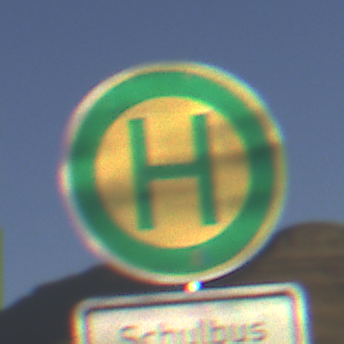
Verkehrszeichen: Haltestelle
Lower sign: ZeitangabenMitBeschraenkungAufWochentage5
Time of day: SunriseSunset
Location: Outdoor (Nature)
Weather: Clear
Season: NotSpecified
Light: Natural